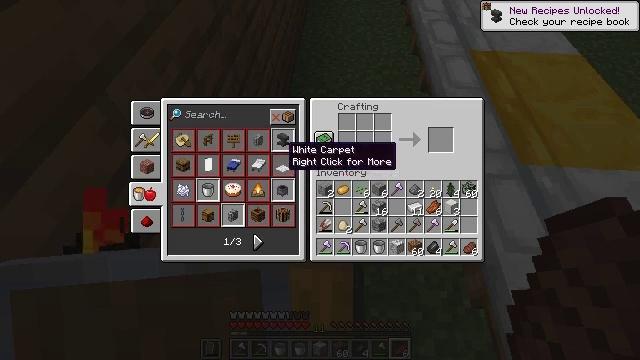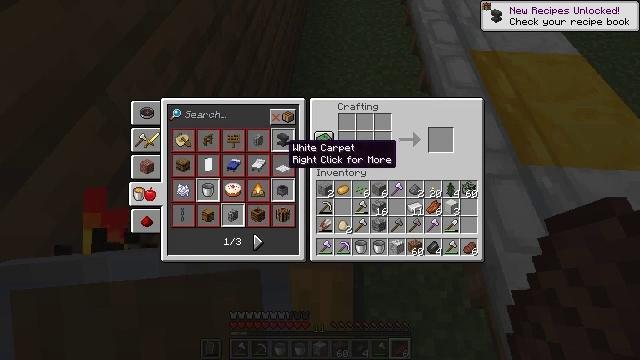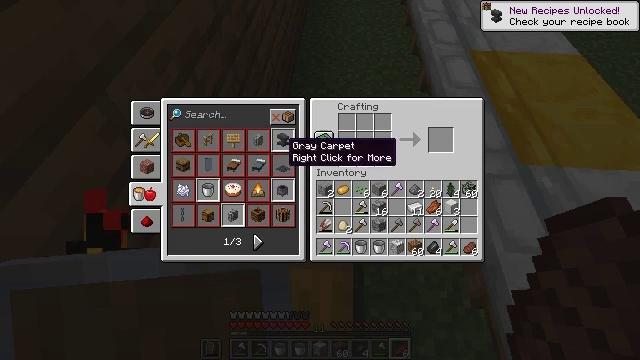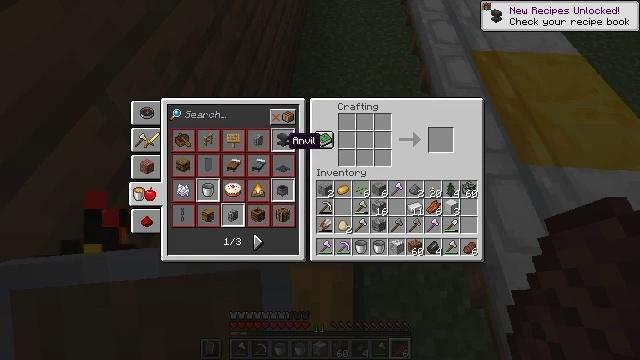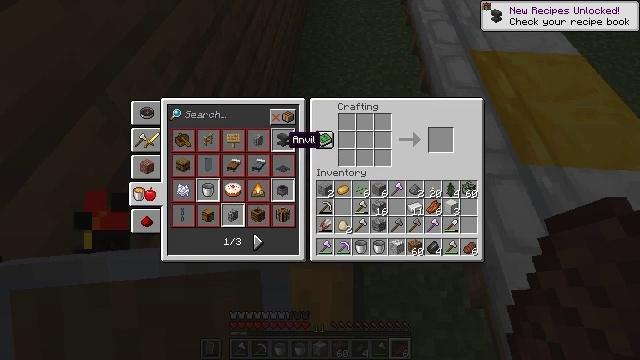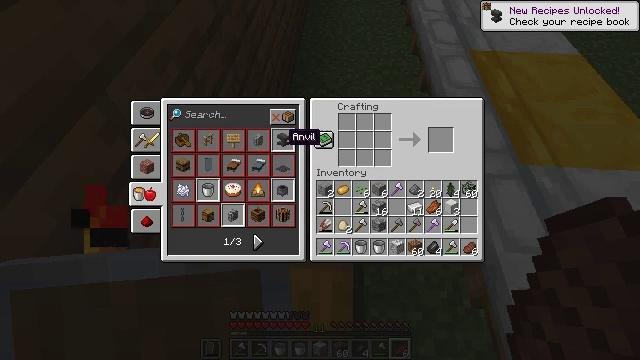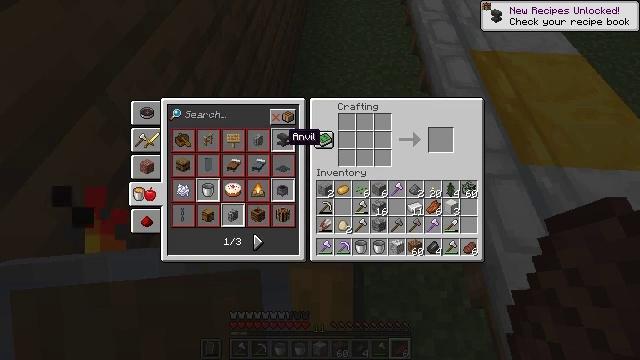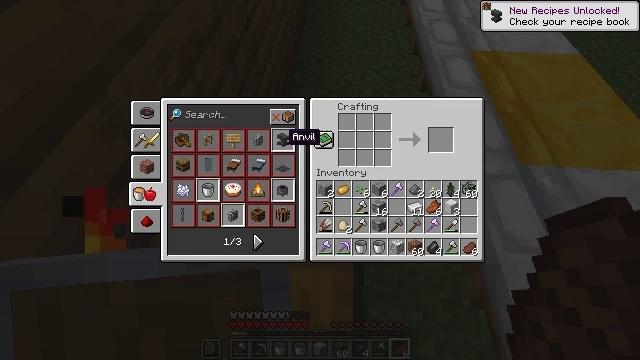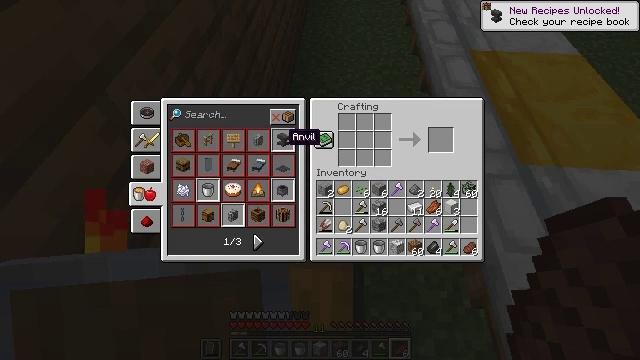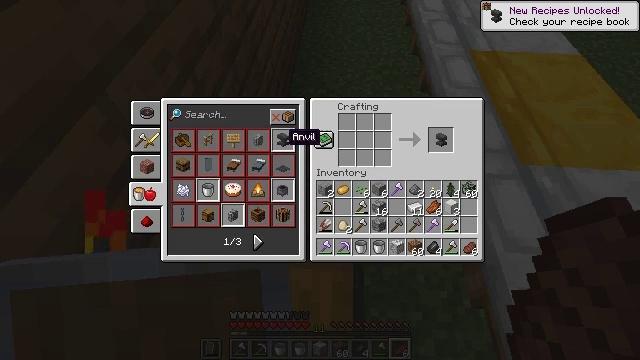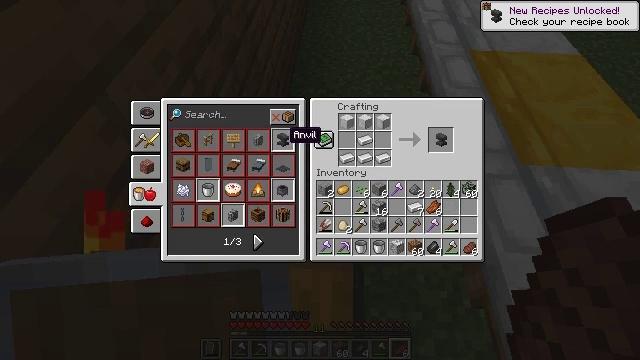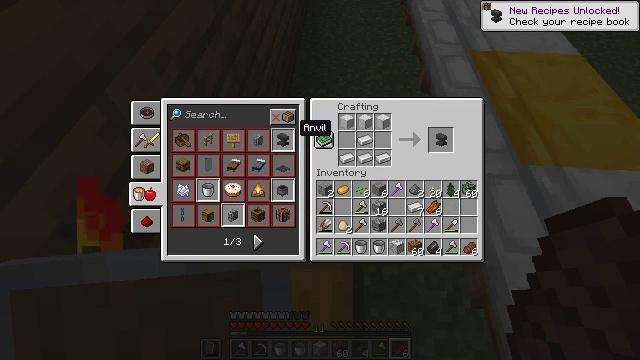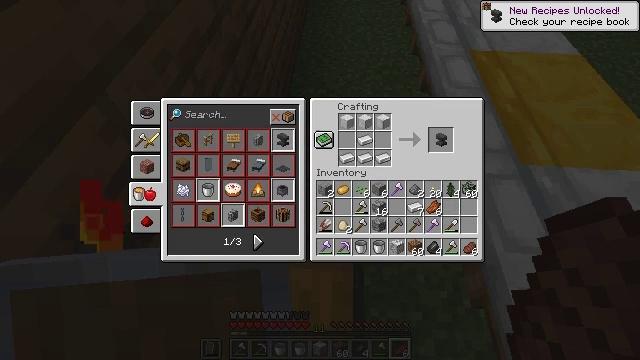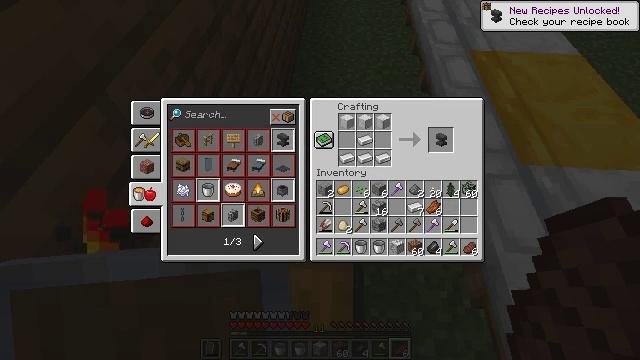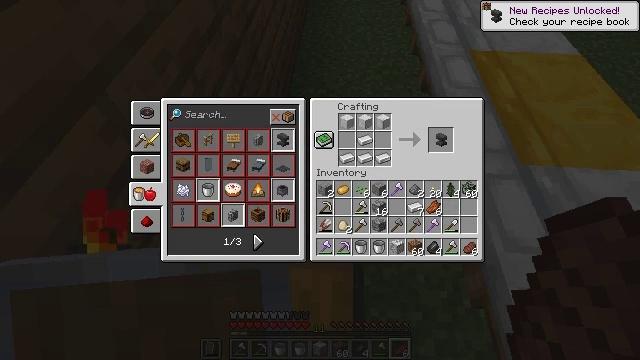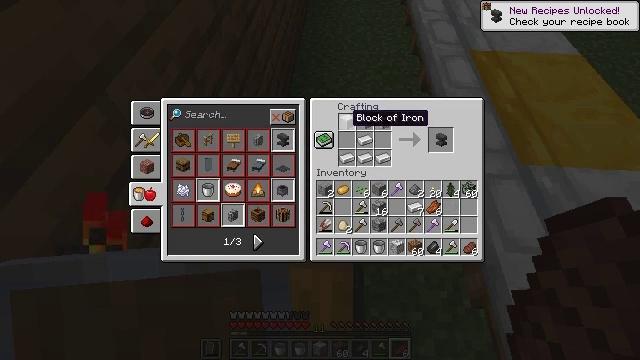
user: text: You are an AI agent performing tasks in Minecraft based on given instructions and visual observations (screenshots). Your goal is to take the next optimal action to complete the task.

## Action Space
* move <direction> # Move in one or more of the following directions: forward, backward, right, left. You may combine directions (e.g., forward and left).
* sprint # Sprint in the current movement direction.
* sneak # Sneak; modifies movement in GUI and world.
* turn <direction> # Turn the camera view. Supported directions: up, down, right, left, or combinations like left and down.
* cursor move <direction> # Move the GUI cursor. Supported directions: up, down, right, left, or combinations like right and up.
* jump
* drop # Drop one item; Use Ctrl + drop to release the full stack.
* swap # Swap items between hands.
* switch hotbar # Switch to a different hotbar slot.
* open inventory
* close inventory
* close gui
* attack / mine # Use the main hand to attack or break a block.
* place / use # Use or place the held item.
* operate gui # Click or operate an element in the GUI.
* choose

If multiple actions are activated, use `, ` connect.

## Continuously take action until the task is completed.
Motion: motion action
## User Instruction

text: Craft an anvil.
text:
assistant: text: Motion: no_op
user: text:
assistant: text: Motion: no_op
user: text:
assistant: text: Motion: no_op
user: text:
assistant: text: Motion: operate gui
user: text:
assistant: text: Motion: operate gui
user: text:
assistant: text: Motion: no_op
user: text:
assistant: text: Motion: no_op
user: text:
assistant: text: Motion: no_op
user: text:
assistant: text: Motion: no_op
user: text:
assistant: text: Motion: no_op
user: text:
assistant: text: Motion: cursor move right and up
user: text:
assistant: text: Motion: cursor move right
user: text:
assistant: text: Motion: cursor move right
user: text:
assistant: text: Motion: no_op
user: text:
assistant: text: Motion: cursor move right
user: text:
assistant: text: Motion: cursor move right
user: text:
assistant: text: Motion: cursor move right
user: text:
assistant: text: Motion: no_op
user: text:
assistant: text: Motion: no_op
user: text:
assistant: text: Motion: no_op
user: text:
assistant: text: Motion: cursor move down
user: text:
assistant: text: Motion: no_op
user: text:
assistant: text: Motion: no_op
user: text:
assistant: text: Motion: no_op
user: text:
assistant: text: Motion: no_op
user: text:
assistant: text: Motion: operate gui
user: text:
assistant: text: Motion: operate gui
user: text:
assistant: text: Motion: operate gui
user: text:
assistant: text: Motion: operate gui
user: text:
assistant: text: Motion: no_op